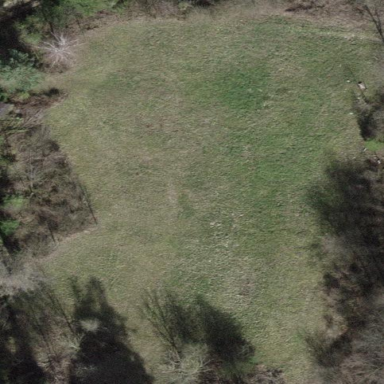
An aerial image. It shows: Beautiful meadow.